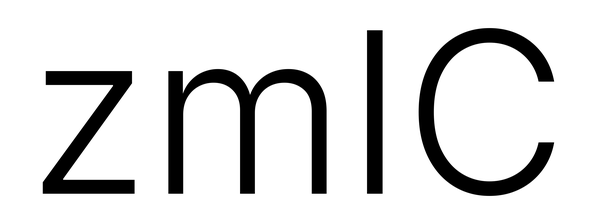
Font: Inter_Light